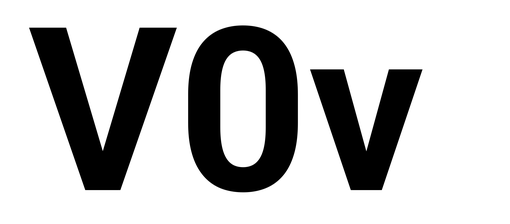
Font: Roboto_Bold